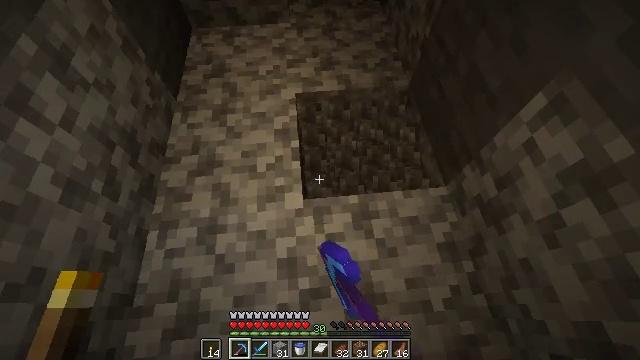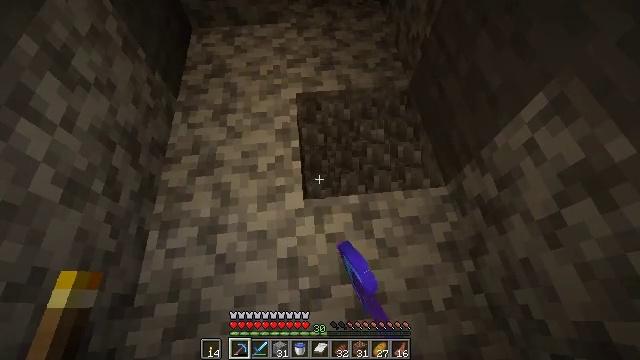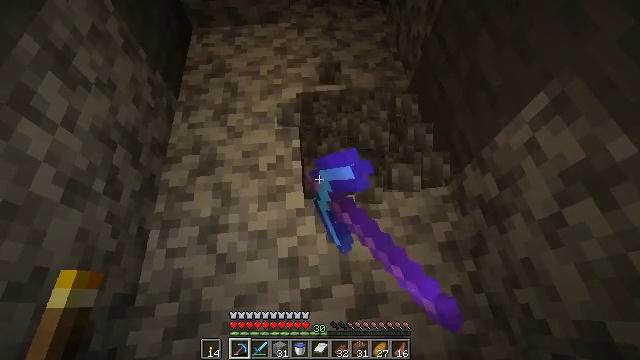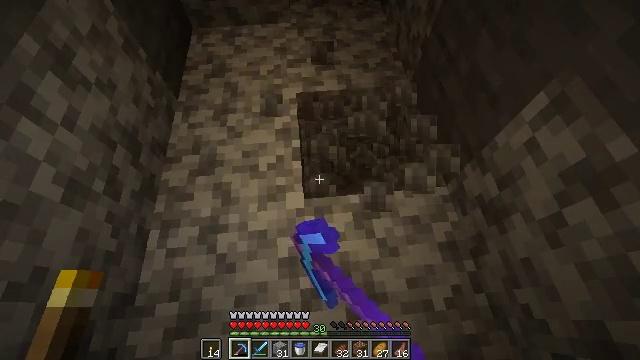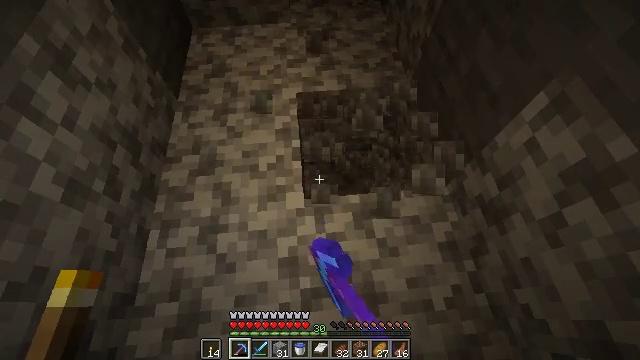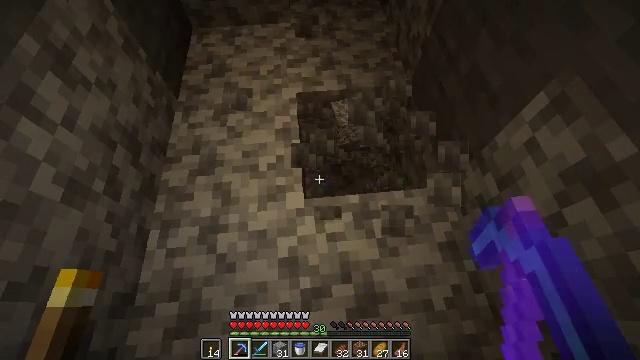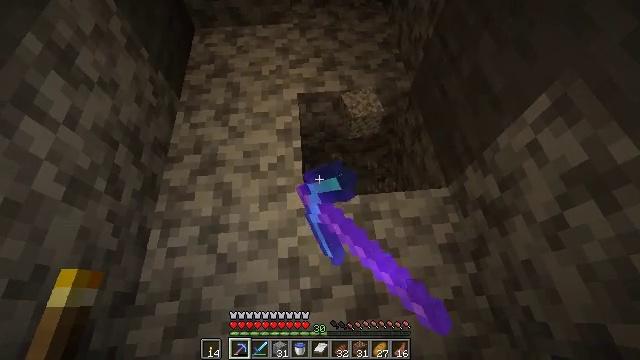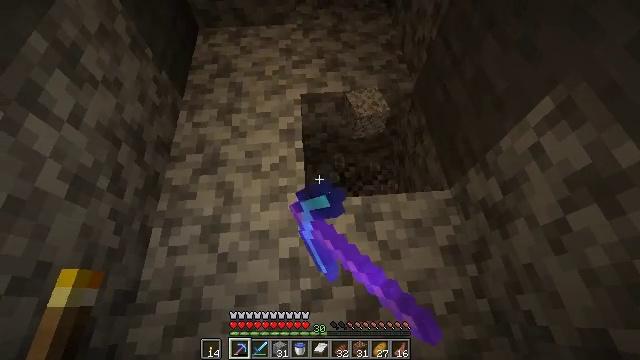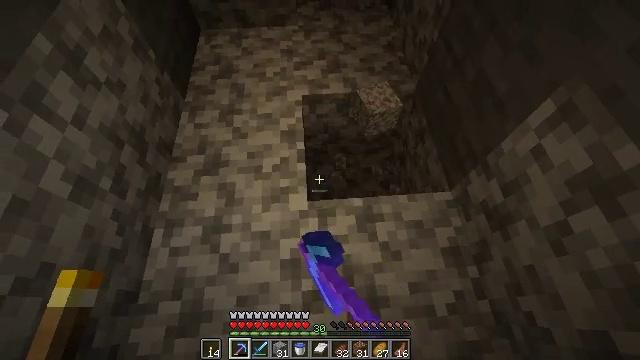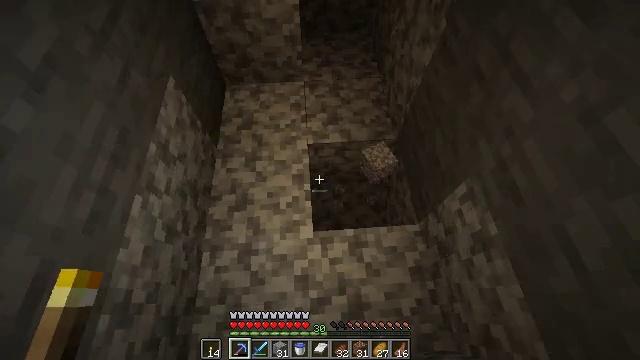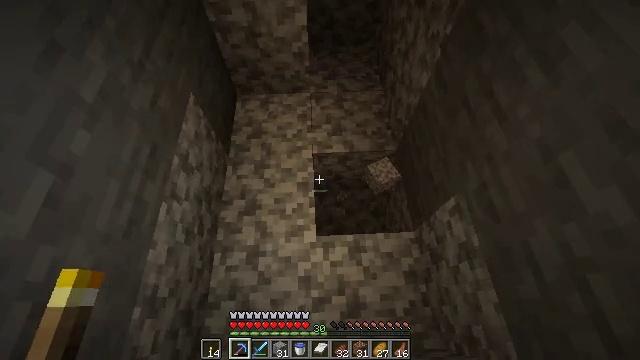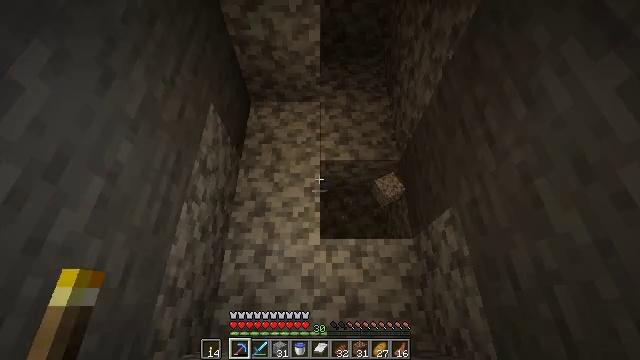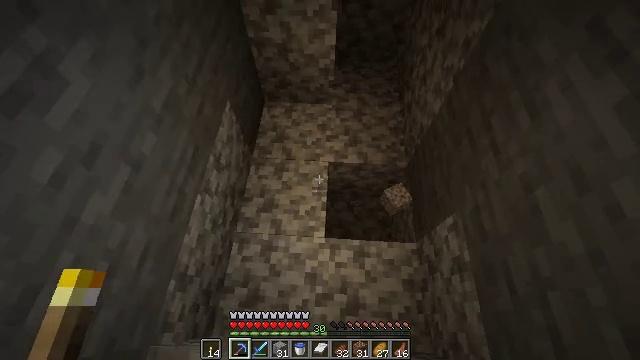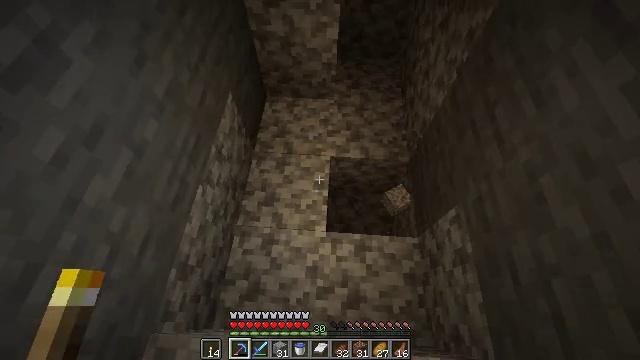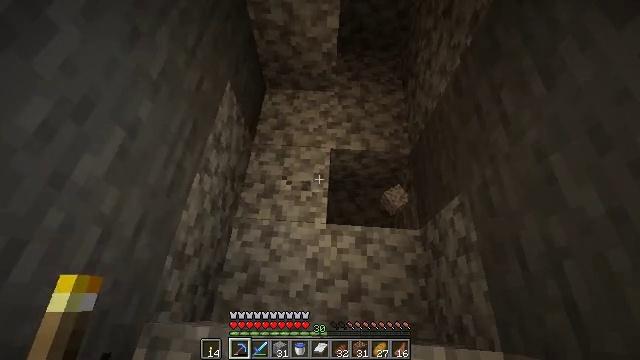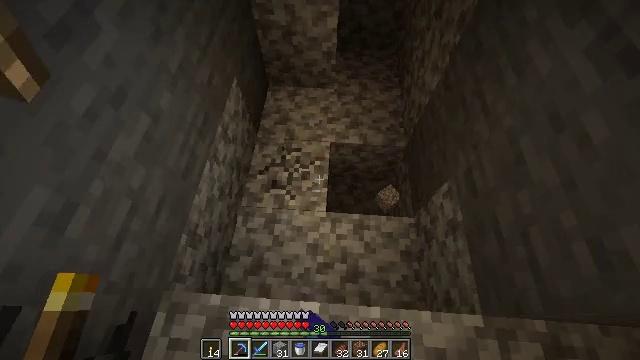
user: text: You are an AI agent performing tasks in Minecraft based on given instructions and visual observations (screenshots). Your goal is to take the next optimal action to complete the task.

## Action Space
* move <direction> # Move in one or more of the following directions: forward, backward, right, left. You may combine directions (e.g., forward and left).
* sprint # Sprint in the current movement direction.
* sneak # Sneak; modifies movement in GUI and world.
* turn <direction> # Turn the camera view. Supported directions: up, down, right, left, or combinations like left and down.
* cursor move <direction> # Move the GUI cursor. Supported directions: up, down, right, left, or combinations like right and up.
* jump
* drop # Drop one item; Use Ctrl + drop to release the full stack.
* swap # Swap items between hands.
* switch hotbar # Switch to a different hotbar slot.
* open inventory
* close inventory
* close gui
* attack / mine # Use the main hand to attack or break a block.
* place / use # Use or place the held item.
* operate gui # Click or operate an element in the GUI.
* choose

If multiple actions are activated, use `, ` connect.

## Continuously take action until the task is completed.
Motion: motion action
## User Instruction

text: Digging the diorite for building material.
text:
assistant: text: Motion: attack / mine
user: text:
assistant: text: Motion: attack / mine
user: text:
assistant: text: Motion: attack / mine
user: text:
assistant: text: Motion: attack / mine
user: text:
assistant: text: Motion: attack / mine
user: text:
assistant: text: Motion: attack / mine
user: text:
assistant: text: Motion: move back, attack / mine
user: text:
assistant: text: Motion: move back, jump
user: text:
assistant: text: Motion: move back, jump
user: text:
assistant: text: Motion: move back, turn left, jump
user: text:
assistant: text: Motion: move back, turn left
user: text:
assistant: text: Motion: move back, turn left
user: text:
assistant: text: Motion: move back
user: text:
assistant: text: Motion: move back, attack / mine, jump
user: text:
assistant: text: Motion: move back, attack / mine, jump
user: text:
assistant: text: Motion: move back, attack / mine, jump
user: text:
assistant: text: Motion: move back, attack / mine, jump
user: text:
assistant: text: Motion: move back, attack / mine, jump
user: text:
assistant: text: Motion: move back, attack / mine
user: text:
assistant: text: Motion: attack / mine
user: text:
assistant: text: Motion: attack / mine
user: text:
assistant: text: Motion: attack / mine
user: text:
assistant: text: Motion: attack / mine
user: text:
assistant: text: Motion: turn up, attack / mine
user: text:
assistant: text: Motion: turn up, attack / mine
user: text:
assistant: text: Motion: turn up, attack / mine
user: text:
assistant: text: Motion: move forward, attack / mine
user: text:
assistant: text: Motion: move forward, turn down, attack / mine
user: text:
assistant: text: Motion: move forward, turn down, attack / mine
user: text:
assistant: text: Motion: turn down, attack / mine